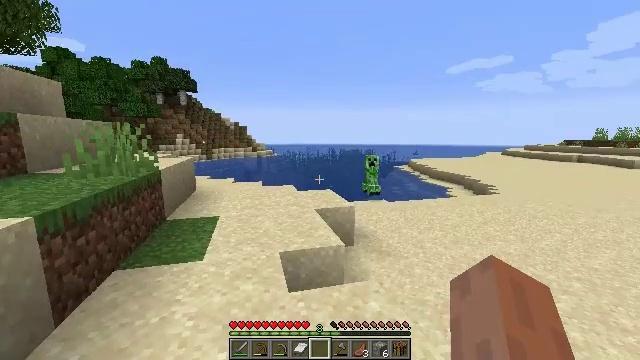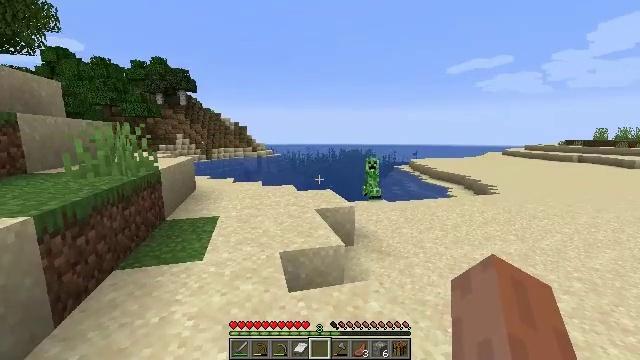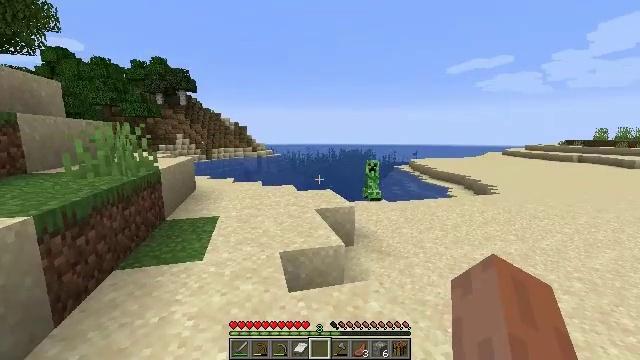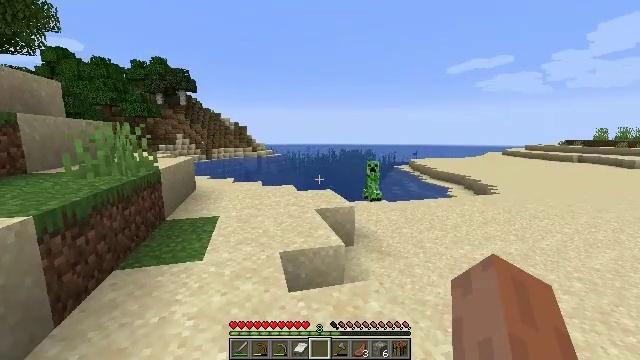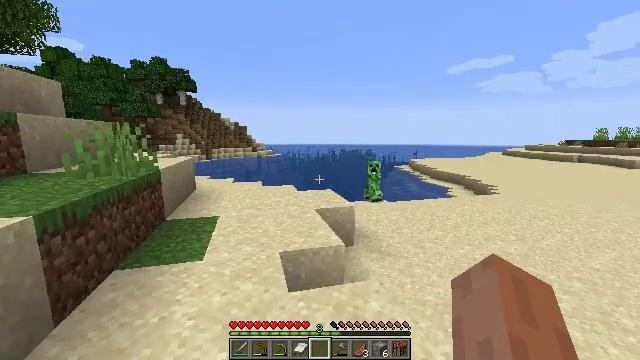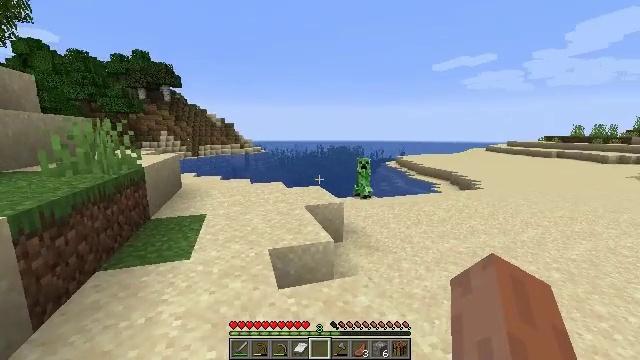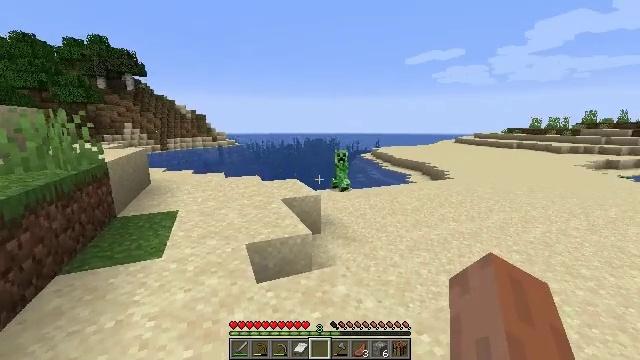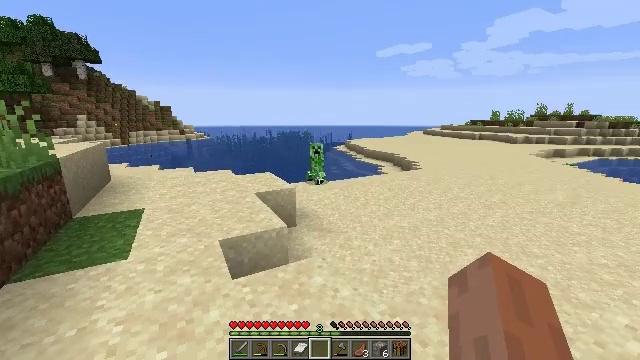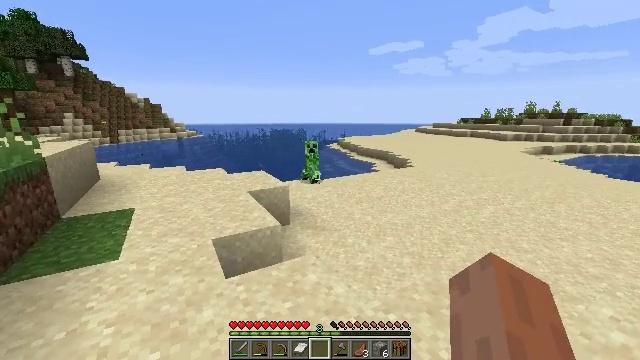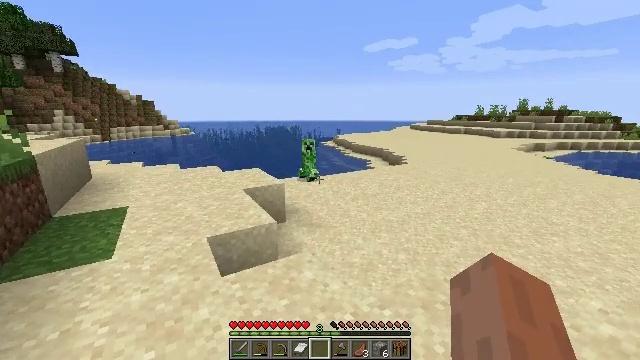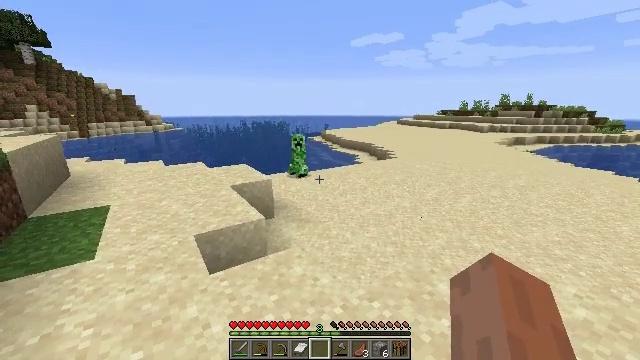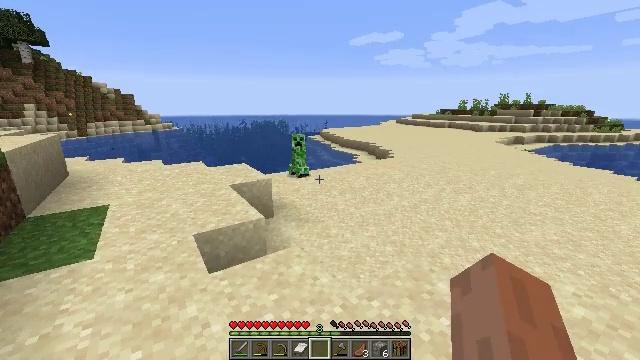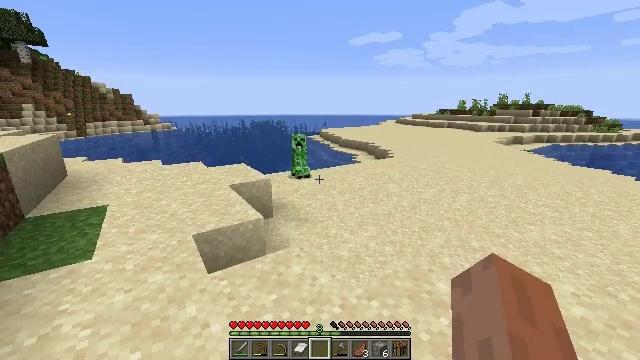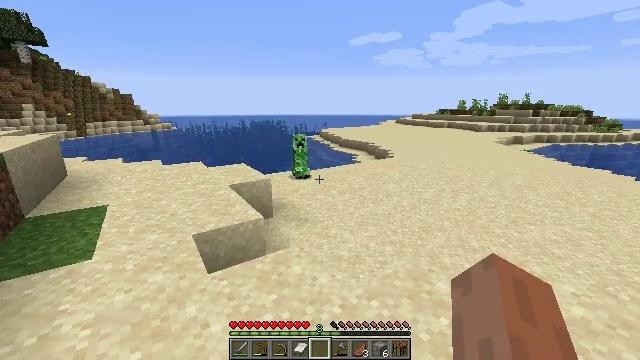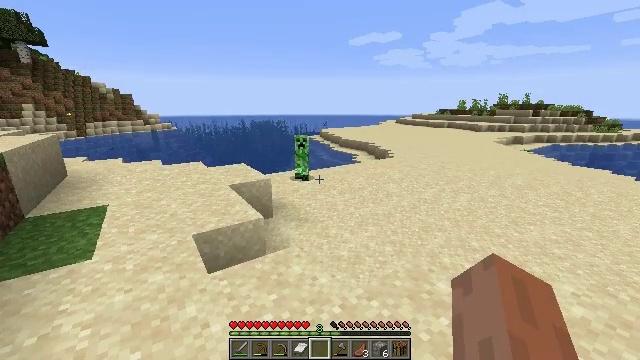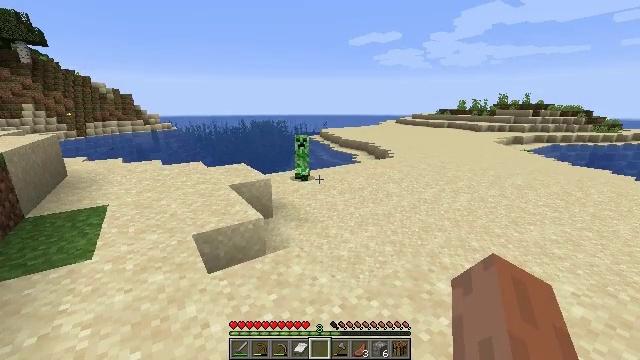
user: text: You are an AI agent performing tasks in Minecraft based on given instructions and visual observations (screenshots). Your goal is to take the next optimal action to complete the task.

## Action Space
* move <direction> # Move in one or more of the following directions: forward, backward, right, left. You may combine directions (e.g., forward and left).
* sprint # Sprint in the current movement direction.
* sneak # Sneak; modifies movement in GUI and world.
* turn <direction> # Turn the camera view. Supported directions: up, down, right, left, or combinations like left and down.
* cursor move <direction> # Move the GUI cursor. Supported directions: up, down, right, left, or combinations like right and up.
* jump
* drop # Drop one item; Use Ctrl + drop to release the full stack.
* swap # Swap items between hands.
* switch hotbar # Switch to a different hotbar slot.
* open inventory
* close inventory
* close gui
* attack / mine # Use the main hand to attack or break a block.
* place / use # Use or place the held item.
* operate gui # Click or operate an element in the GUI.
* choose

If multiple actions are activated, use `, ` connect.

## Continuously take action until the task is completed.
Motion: motion action
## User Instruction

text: Harvest sugar cane from the plant.
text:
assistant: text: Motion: no_op
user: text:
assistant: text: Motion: no_op
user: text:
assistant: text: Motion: no_op
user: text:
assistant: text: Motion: no_op
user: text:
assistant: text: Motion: turn right
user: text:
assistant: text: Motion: turn right and down
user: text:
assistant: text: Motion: turn right and down
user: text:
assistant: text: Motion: turn right
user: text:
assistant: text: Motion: turn right
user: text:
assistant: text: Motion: turn right and down
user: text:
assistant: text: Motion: no_op
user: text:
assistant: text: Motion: no_op
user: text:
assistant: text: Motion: no_op
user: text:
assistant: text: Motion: no_op
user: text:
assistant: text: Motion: no_op
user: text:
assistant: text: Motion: no_op
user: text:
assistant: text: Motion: no_op
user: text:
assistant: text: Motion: no_op
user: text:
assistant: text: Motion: no_op
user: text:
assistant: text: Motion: no_op
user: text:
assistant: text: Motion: no_op
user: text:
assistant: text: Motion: no_op
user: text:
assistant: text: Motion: move forward
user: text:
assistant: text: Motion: move forward
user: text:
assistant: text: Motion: move forward, turn right
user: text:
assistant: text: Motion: move forward, turn right
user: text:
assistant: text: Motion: turn right
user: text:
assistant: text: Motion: turn right
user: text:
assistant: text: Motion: turn right
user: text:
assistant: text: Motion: move forward, turn right